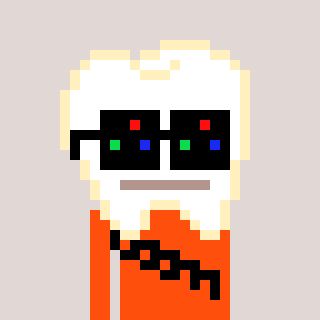
a pixel art character with square black sunglasses, a tooth-shaped head and a orange-colored body on a warm background